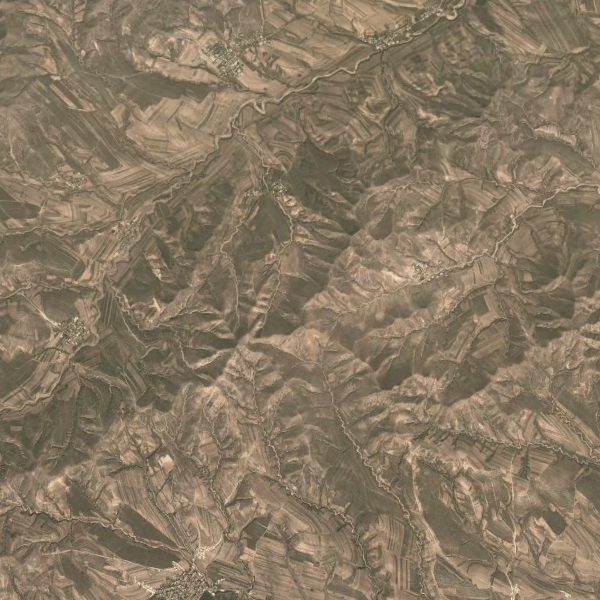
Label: Mountain